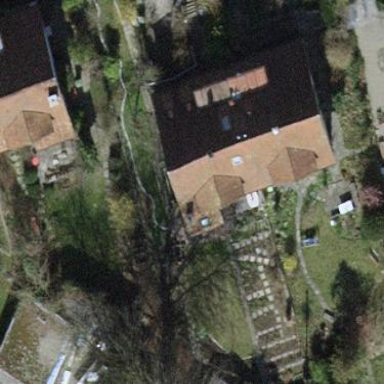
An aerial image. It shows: Building with tile roof.